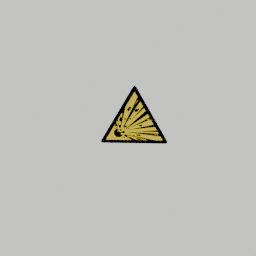
Label: decoration